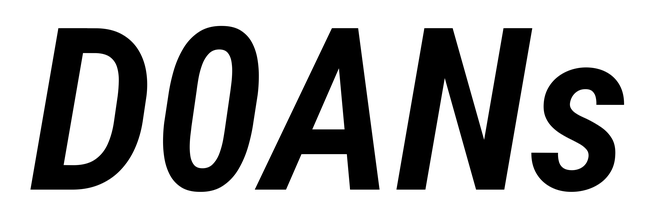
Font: Roboto-Italic_Condensed_SemiBold_Italic